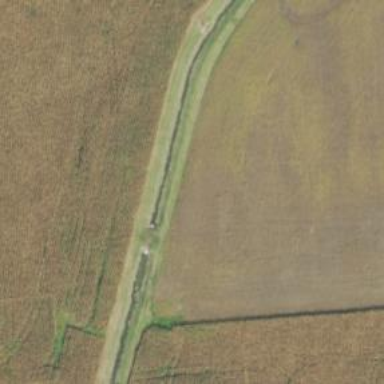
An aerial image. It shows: Culvert tunnel.